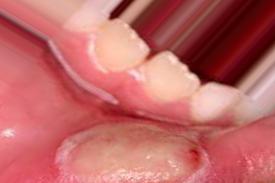
Condition: Mouth Ulcer